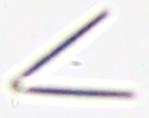
Label: Thalassionema